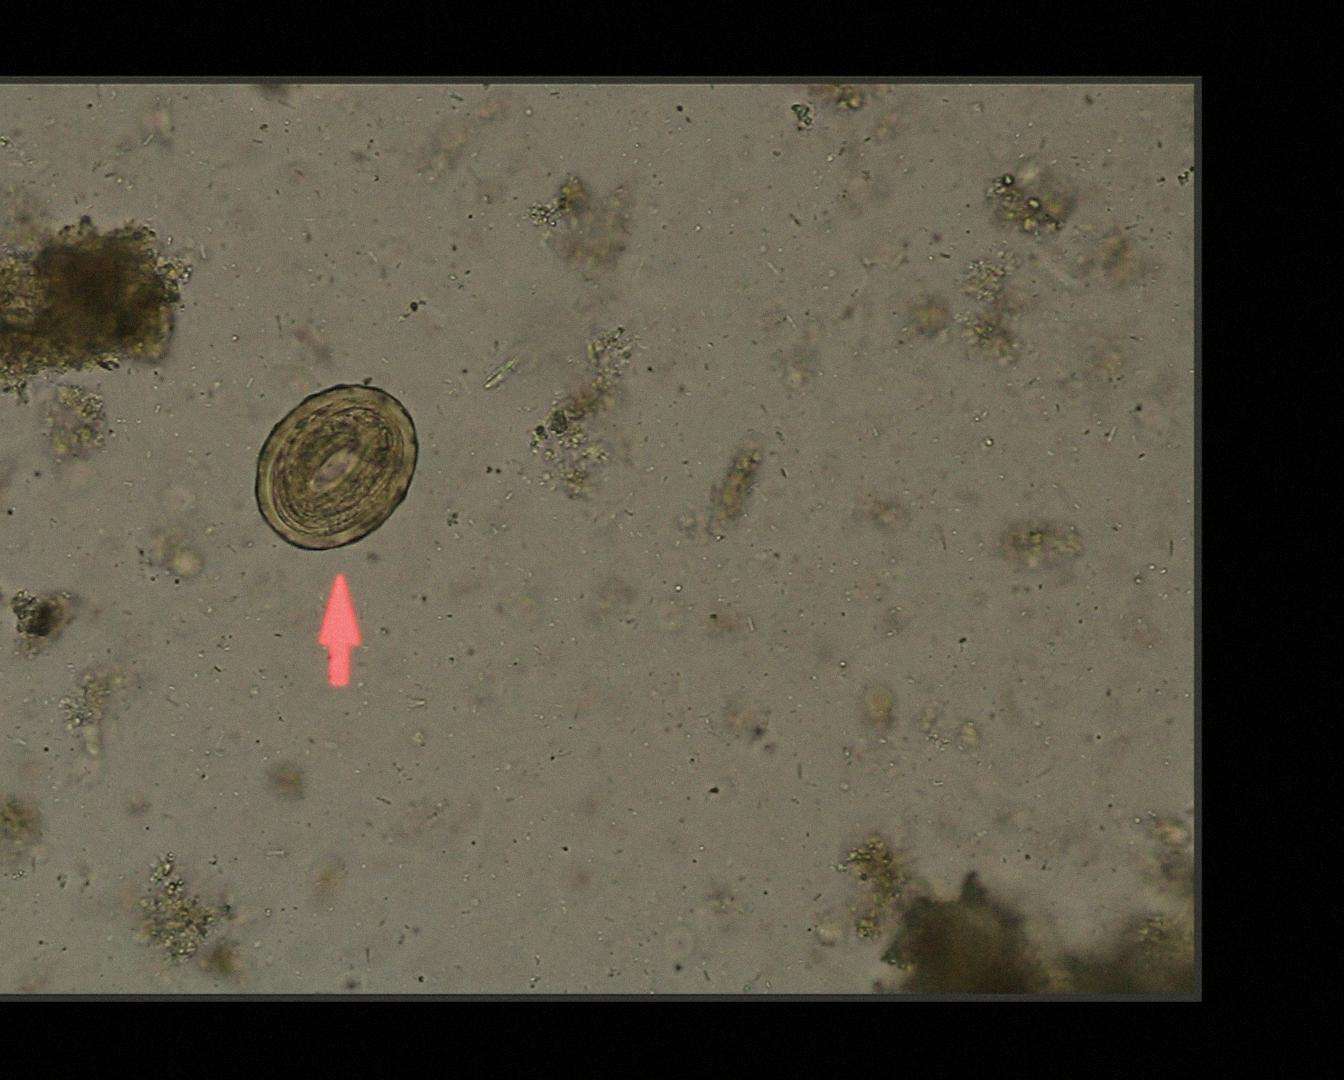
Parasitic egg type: Ascaris lumbricoides